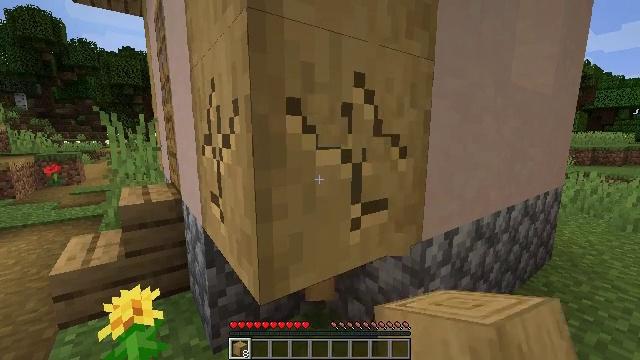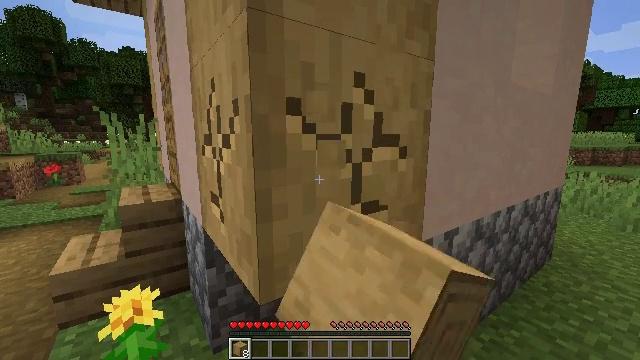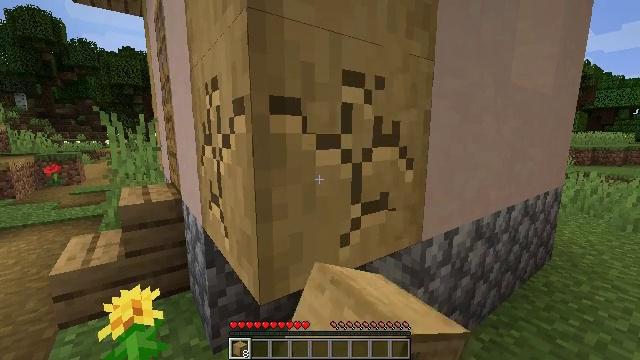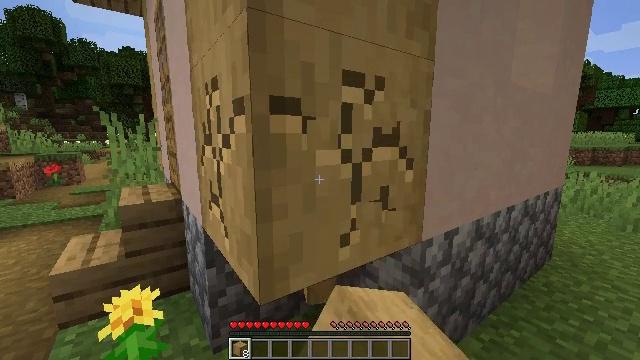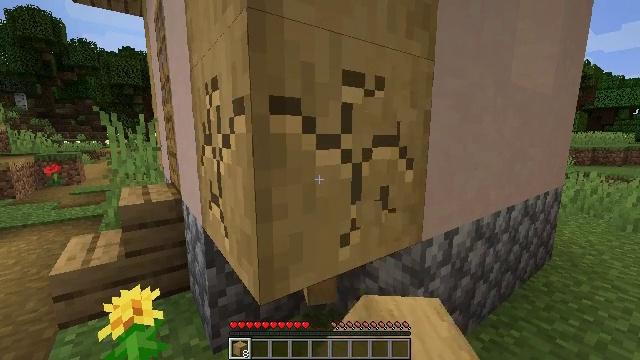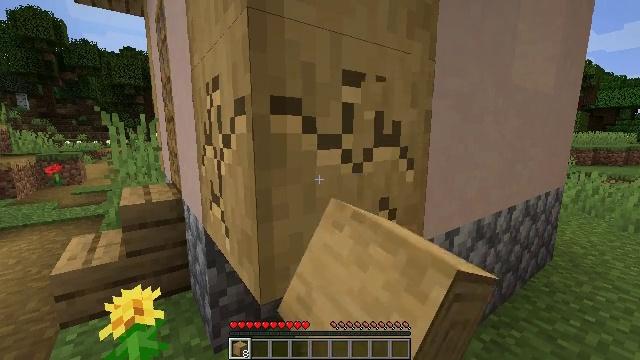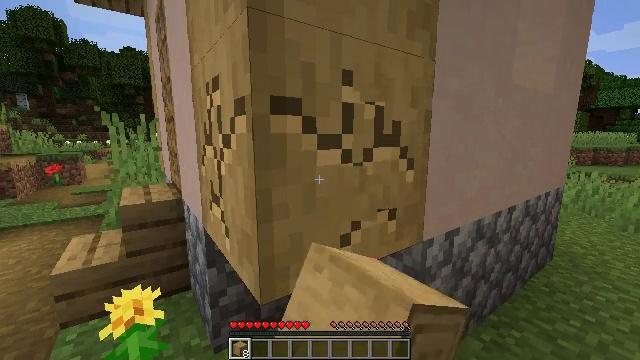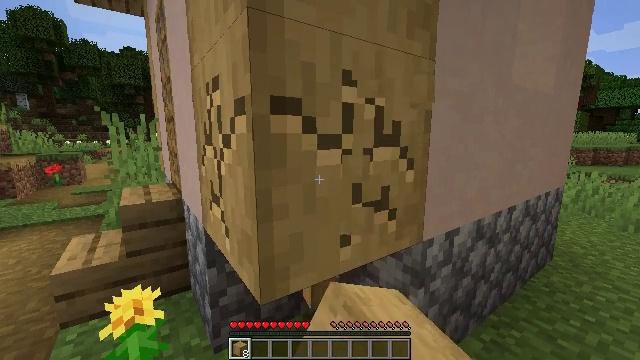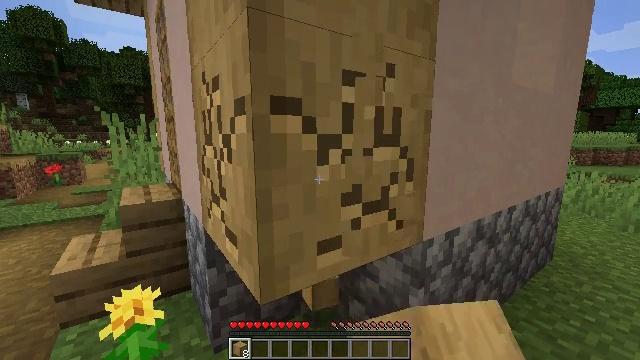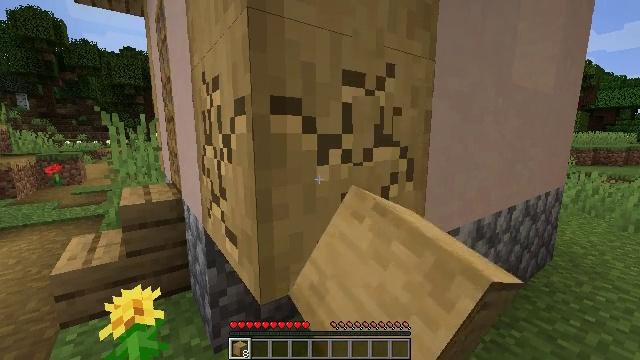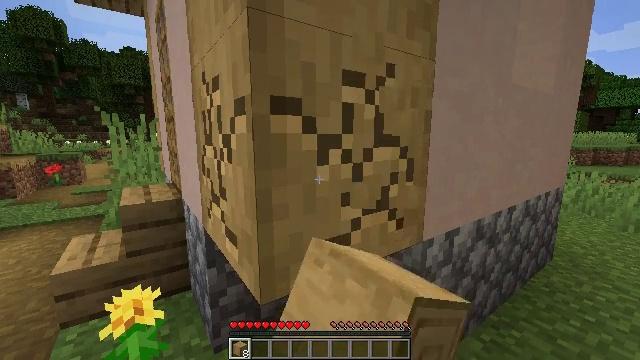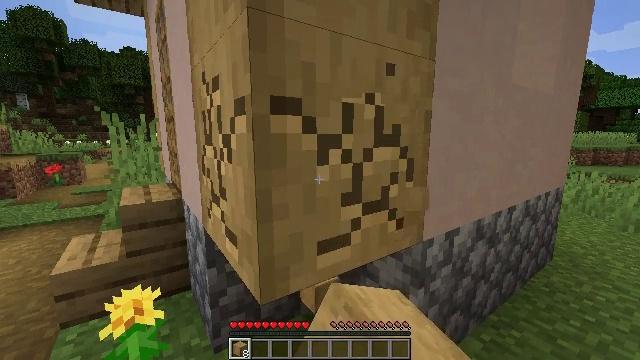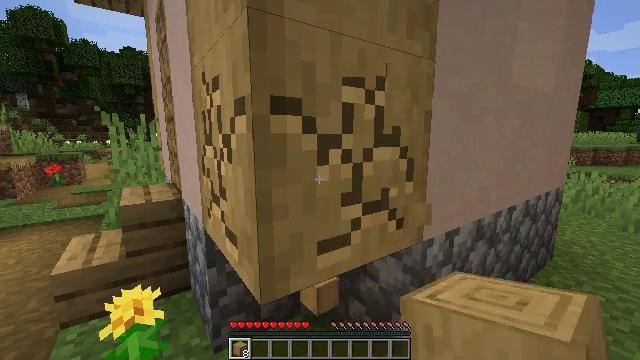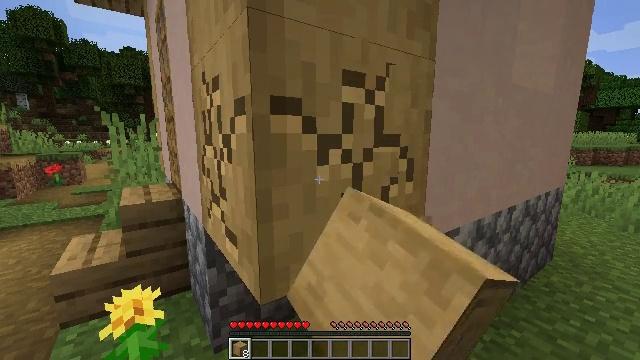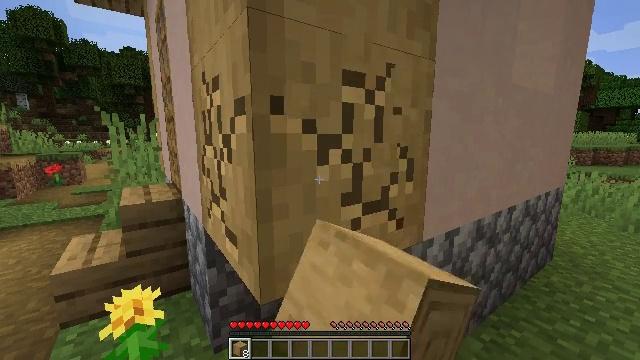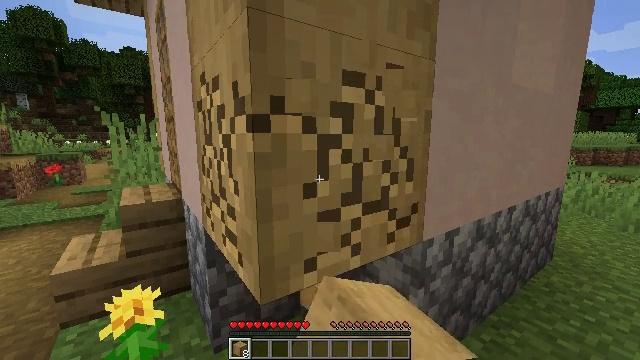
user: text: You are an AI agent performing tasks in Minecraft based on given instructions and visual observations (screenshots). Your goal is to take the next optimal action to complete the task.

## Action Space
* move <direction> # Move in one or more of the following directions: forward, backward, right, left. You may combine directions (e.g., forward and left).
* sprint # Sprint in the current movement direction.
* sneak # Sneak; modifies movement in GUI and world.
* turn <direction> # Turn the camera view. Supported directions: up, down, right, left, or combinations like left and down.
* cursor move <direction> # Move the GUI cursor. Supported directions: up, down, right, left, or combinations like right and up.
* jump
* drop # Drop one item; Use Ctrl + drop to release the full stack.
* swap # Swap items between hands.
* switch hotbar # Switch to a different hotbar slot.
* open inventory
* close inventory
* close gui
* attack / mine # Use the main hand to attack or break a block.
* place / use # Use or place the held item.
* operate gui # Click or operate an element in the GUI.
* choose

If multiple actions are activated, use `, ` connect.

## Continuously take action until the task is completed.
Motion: motion action
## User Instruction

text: Gather stripped oak log from a tree.
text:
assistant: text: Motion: attack / mine
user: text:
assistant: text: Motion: attack / mine
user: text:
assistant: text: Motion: attack / mine
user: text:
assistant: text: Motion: attack / mine
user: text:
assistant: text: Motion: attack / mine
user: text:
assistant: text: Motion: attack / mine
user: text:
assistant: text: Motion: attack / mine
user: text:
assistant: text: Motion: attack / mine
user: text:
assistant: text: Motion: attack / mine
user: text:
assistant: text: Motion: attack / mine
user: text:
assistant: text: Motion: attack / mine
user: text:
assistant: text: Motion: attack / mine
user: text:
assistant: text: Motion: attack / mine
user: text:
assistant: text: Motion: attack / mine
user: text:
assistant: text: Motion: attack / mine
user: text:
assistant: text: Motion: attack / mine
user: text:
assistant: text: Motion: attack / mine
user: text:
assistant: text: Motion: attack / mine
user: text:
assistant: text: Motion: attack / mine
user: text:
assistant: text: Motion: attack / mine
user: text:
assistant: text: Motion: attack / mine
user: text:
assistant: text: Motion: attack / mine
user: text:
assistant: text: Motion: attack / mine
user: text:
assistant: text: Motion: attack / mine
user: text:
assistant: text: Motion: attack / mine
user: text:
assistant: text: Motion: attack / mine
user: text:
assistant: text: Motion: attack / mine
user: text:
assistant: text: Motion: attack / mine
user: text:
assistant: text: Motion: attack / mine
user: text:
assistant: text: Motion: attack / mine